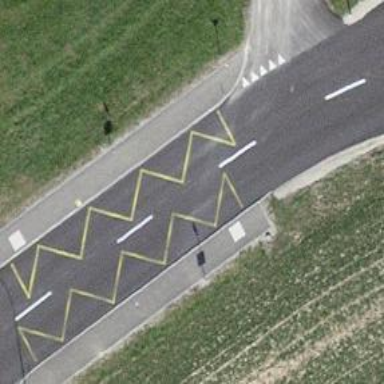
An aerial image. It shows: Bus stop with designated stop position for public transport.